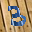
Label: 3